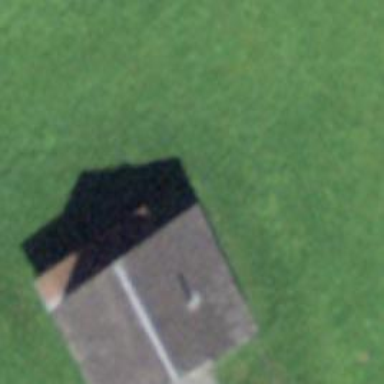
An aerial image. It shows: Cabin is depicted in the image.